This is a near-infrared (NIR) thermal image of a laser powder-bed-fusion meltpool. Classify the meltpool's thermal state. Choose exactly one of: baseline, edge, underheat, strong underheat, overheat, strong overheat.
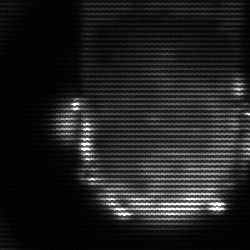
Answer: baseline